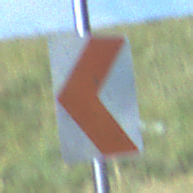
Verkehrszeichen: RichtungstafelnInKurvenKleinRechts
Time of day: Night
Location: Outdoor (Nature)
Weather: PartlyCloudy
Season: NotSpecified
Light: Natural